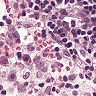
Metastatic tissue present: no